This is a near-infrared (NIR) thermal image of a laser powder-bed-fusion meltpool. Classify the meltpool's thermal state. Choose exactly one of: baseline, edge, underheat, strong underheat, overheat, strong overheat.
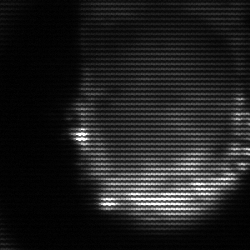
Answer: baseline